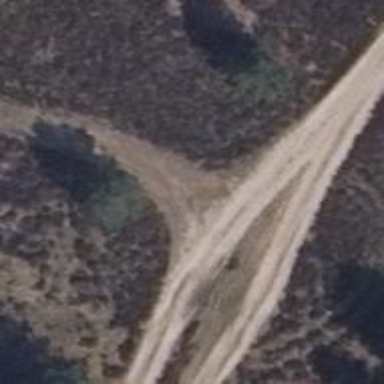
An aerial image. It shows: Sandy track road with grade3 tracktype.